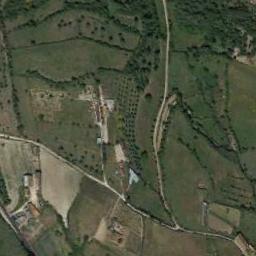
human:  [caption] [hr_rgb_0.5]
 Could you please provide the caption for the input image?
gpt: There is a terrace filled with water .

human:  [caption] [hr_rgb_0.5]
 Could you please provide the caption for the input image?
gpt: Many irregularly shaped brown and green mixed farm fields with several paths and many buildings .

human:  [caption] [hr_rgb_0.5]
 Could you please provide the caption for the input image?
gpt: Many green plants are on the terrace .

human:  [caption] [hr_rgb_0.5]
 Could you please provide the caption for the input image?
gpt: The bare and green terrace is next to some trees .

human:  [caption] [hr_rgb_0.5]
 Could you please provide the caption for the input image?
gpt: There are several buildings and paths among the terraces .